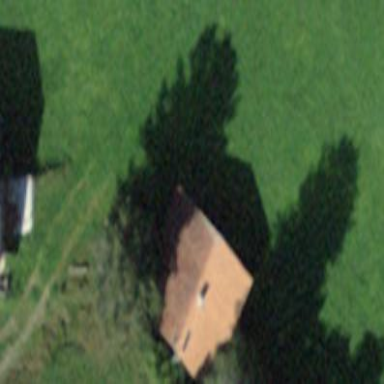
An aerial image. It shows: Cabin.